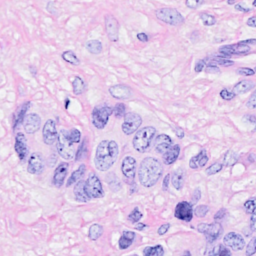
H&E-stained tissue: Breast